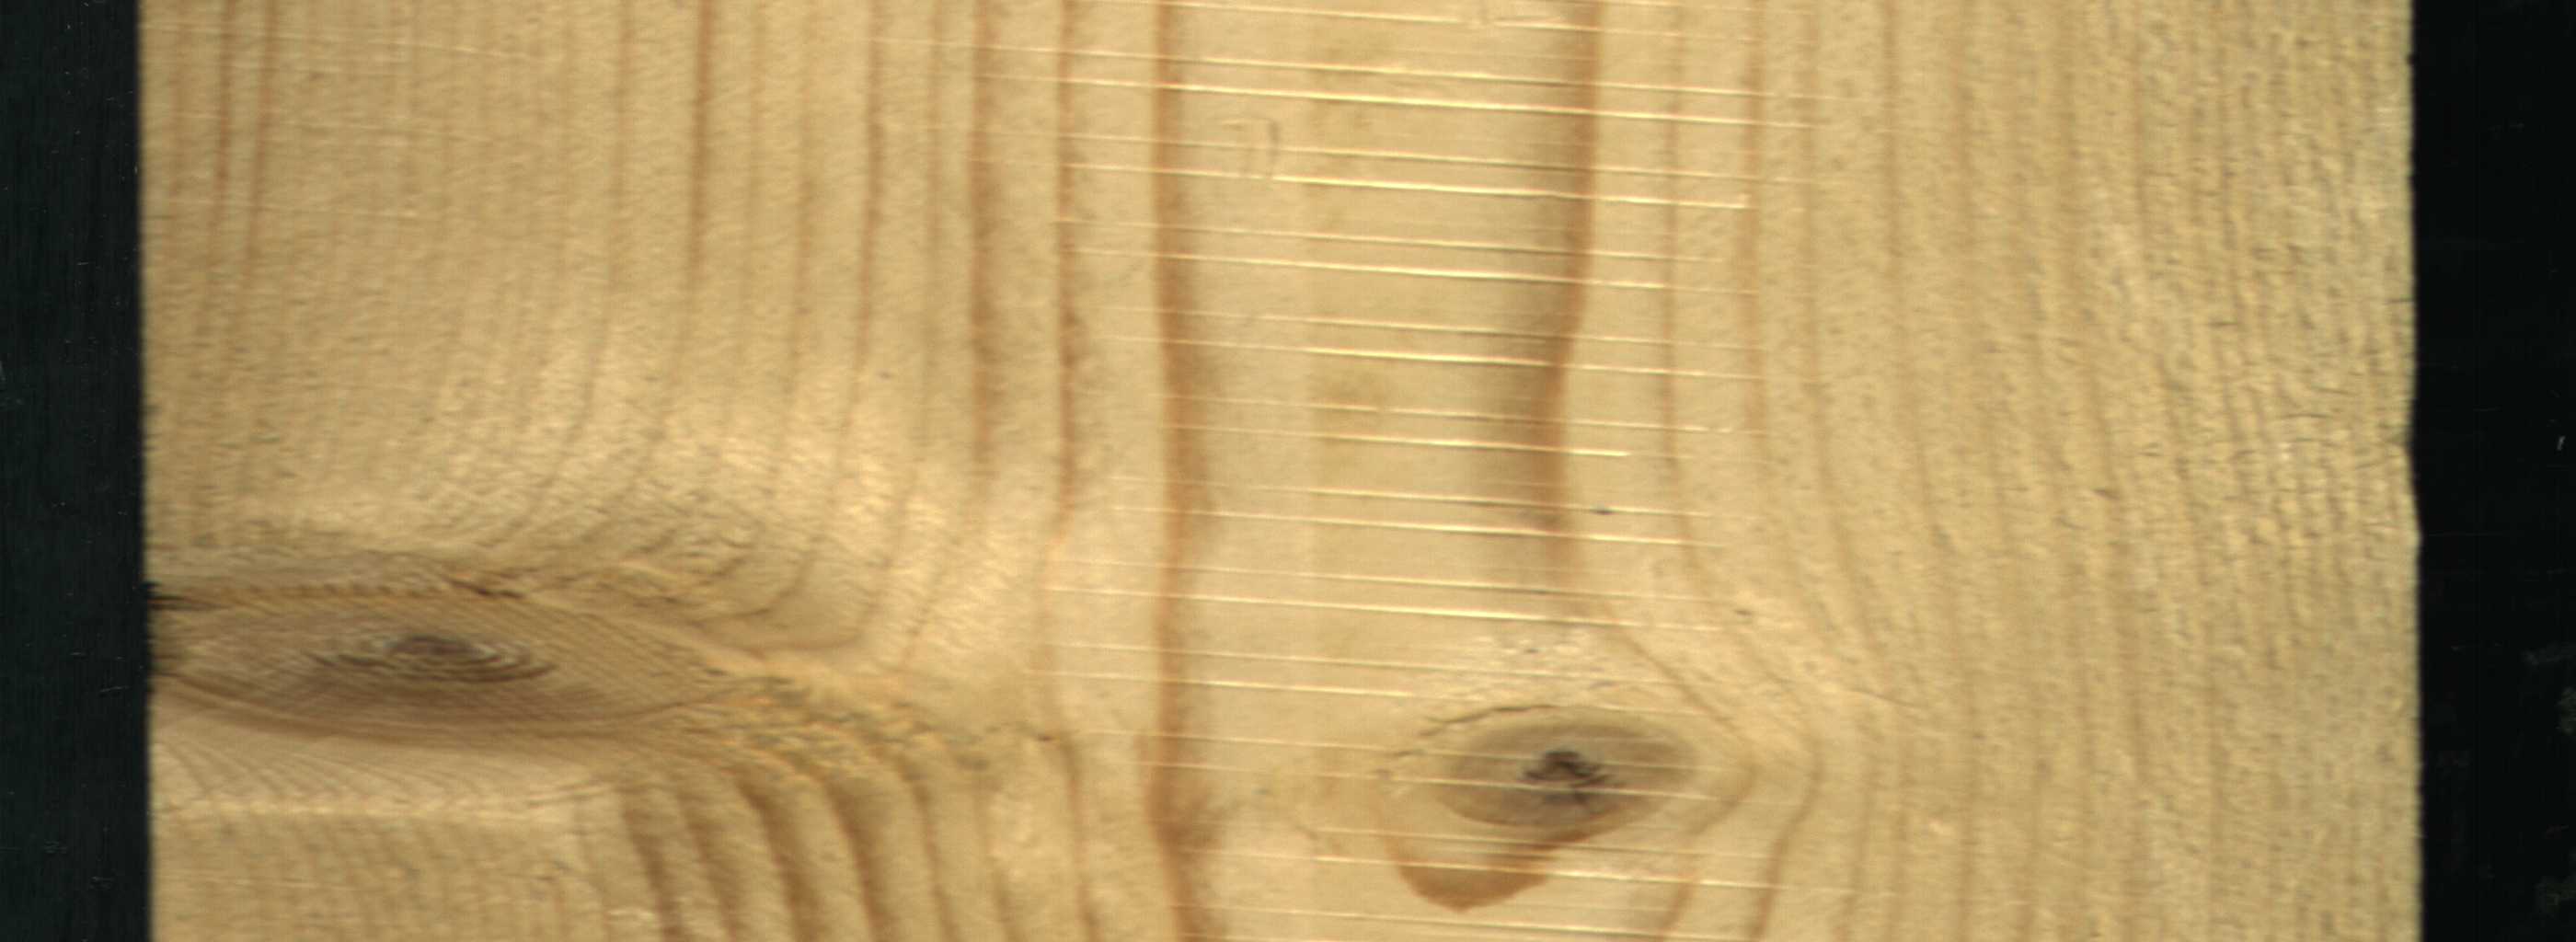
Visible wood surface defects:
Live_Knot
Live_Knot